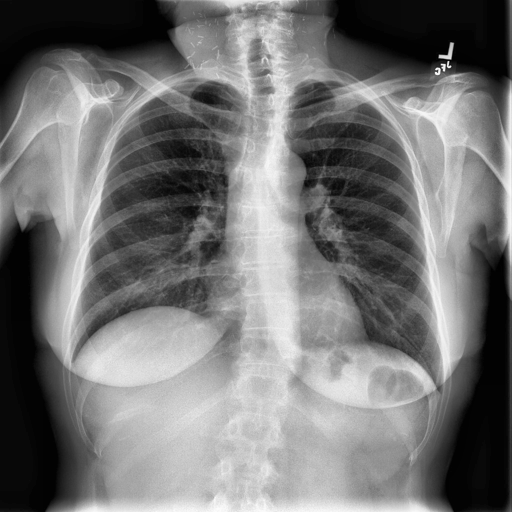
Finding: NORMAL